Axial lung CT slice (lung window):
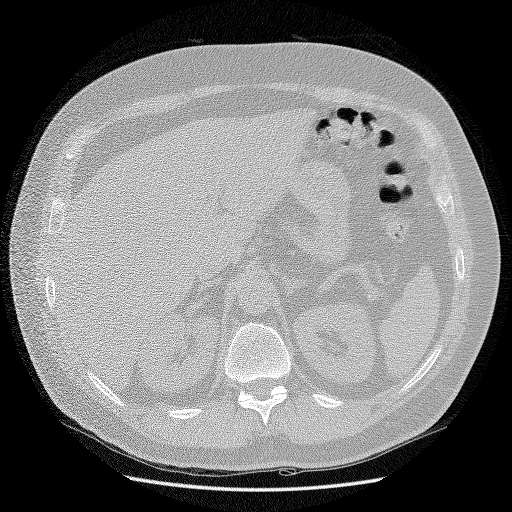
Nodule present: no